Interaction volume radius: 10 \u00c5
Interaction volume height: 10 \u00c5
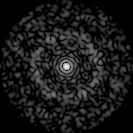
Disorder parameter: 0.7873